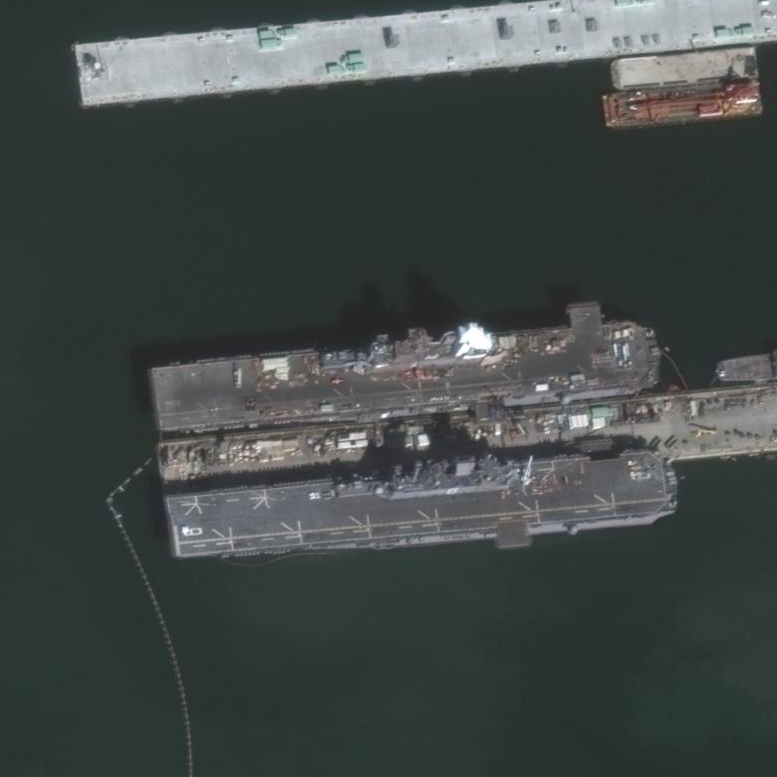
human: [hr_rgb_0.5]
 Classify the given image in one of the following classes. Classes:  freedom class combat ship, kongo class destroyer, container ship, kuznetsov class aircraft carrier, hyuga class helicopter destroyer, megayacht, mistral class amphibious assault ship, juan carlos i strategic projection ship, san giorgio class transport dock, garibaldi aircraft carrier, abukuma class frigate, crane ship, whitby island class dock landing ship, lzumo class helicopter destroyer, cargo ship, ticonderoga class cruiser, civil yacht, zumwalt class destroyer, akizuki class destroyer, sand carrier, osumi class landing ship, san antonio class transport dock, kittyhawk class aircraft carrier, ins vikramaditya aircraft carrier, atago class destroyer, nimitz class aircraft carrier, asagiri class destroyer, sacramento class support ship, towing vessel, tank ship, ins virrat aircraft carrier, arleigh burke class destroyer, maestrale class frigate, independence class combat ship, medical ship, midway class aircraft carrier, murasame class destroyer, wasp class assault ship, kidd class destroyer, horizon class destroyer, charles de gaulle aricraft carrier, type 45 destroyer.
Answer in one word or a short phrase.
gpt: Wasp class assault ship